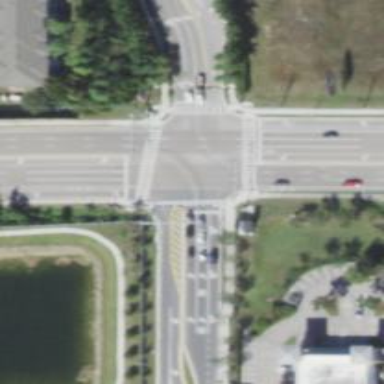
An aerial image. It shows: Crossing on cycleway.